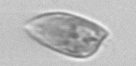
Label: Prorocentrum_dentatum